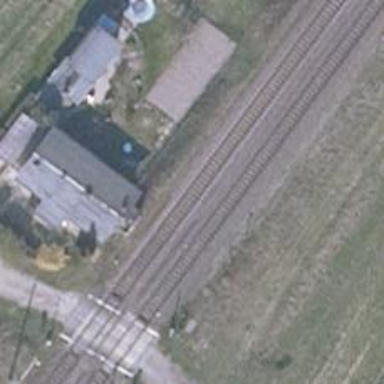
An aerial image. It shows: Railway signal.